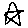
Label: star